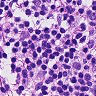
Metastatic tissue present: no